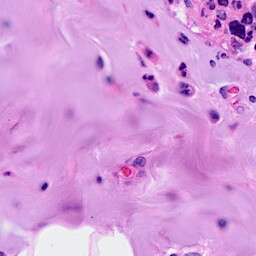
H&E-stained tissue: Breast